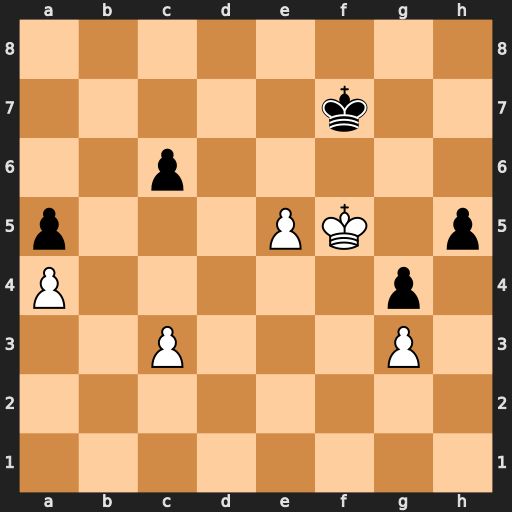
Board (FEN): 8/5k2/2p5/p3PK1p/P5p1/2P3P1/8/8
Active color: w
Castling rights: -
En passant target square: -
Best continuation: Kg5 Ke6 Kxh5 c5 Kxg4